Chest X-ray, PA view. Patient: 37 years old, sex M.
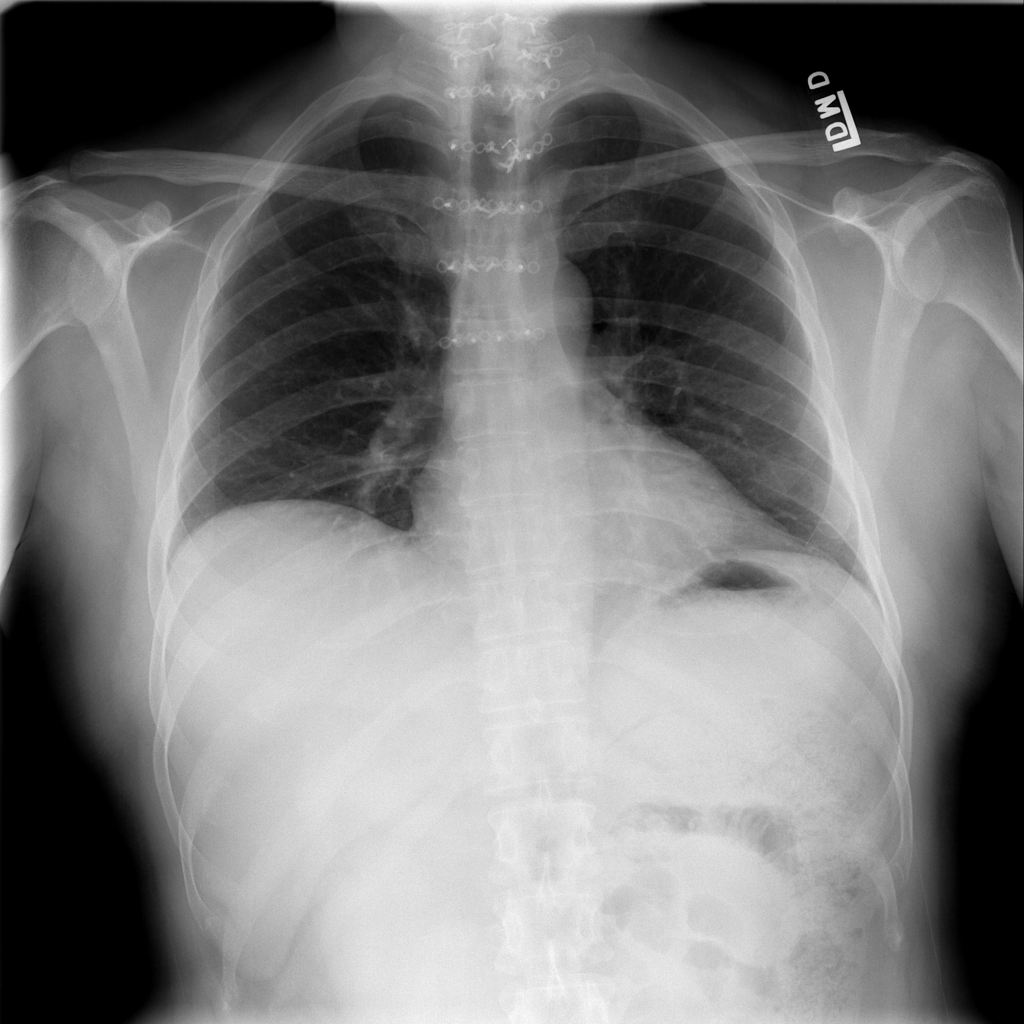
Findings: No Finding